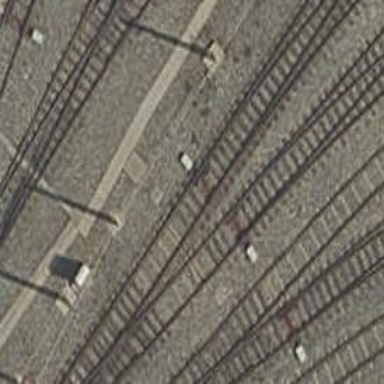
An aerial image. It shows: Railway switch.